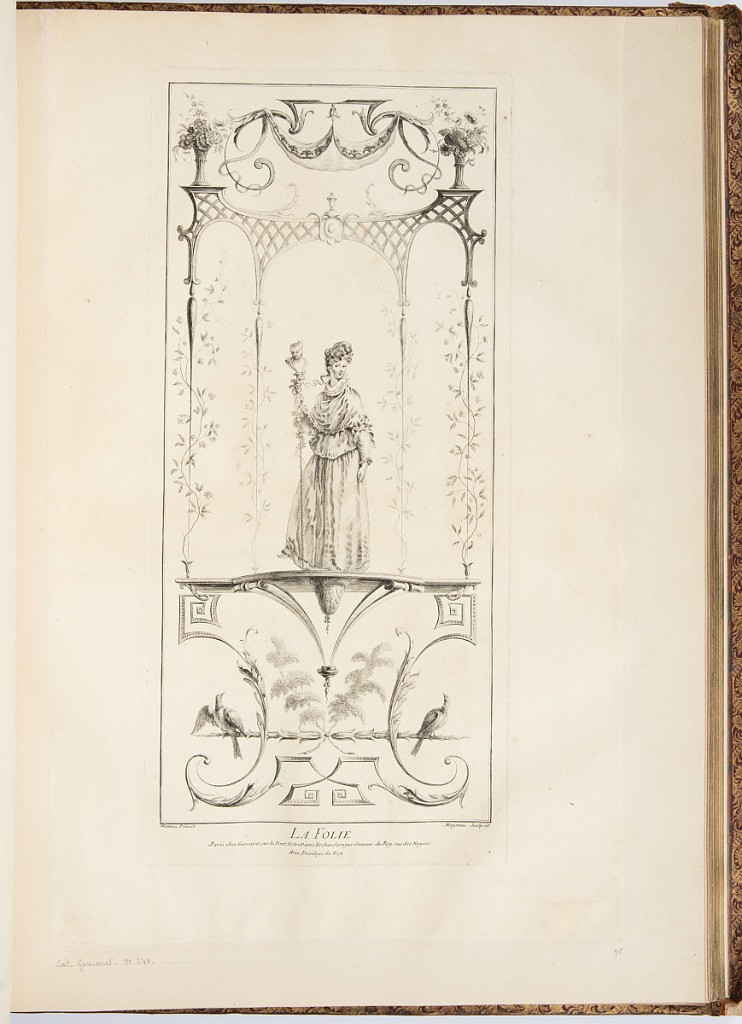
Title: LA FOLIE
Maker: Antoine Watteau, French, 1684–1721
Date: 1723-1735
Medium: Etching on laid paper
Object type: Bound print
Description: Panel of arabesque ornamenation with a female figure holding a staff with a jester's head, at the center, under a trellis supported by vines. The plate is signed.